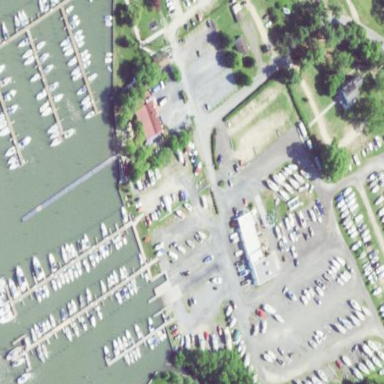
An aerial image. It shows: Marina on leisure land.